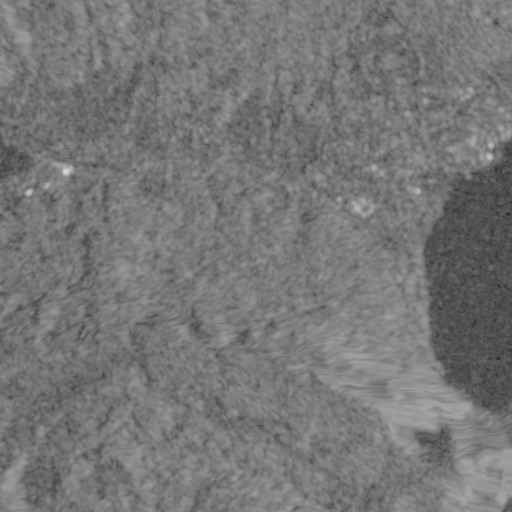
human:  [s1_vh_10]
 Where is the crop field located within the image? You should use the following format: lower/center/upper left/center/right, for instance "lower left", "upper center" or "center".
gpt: The crop field is located in the upper right of the image.
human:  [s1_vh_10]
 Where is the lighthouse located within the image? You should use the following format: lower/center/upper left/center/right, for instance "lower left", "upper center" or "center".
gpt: The lighthouse is located in the center right of the image.
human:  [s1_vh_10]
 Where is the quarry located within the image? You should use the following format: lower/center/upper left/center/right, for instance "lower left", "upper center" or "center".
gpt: There is no quarry in the image.

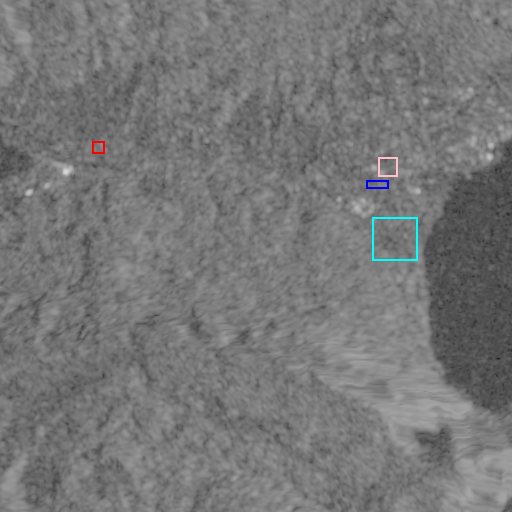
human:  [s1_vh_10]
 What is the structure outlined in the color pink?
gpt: The structure outlined in pink is a crop field.
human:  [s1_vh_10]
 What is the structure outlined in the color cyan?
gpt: The structure outlined in cyan is a park.
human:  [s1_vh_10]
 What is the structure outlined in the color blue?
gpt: The structure outlined in blue is a parking lot.
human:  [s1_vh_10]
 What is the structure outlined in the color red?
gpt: The structure outlined in red is a power substation.
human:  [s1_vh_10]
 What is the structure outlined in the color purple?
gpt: There is no purple outline.